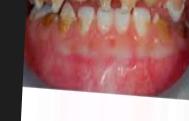
Condition: Caries